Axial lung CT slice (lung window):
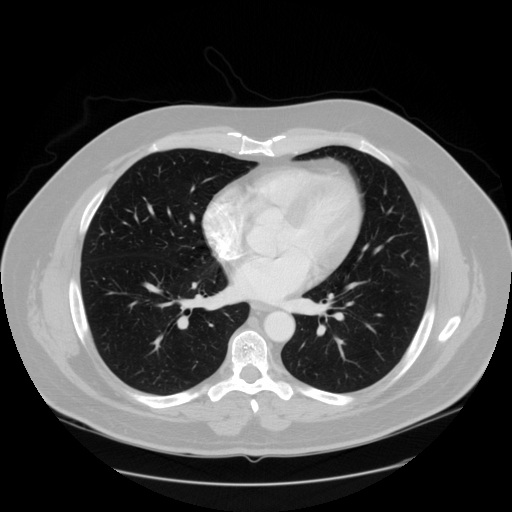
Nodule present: no